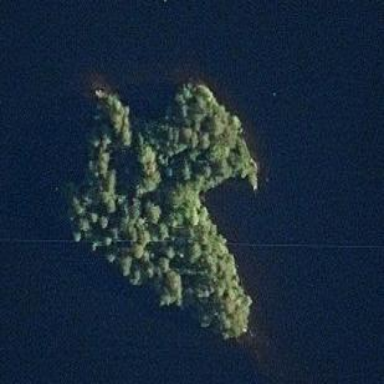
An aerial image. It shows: Island.